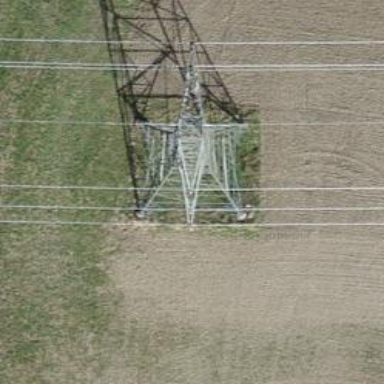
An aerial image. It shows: Power tower.